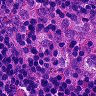
Metastatic tissue present: no